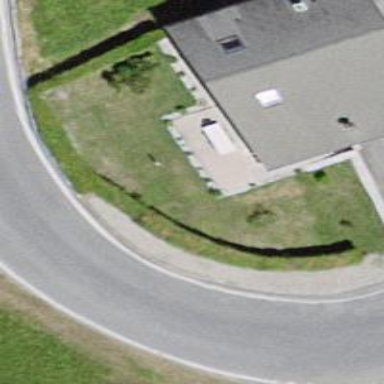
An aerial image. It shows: Simple house.